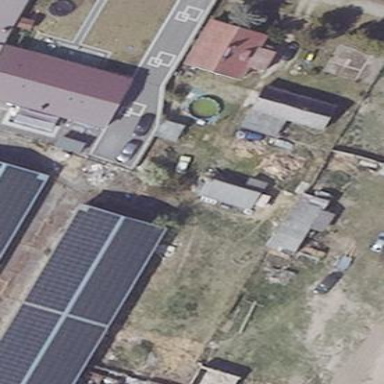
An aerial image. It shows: Small solar photovoltaic panel generator inside building.